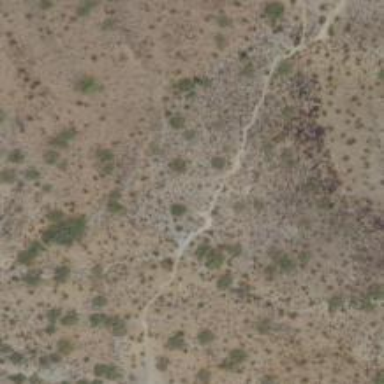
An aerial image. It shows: Hiking trail path.